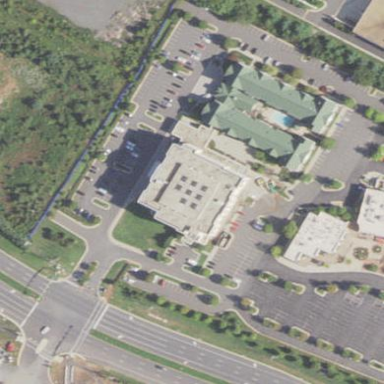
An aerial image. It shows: Hotel building.